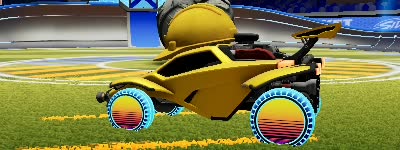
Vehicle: octane